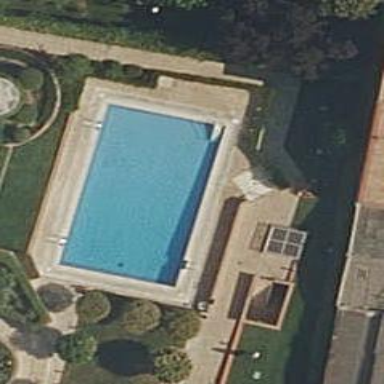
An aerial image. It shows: Swimming pool located in leisure land.